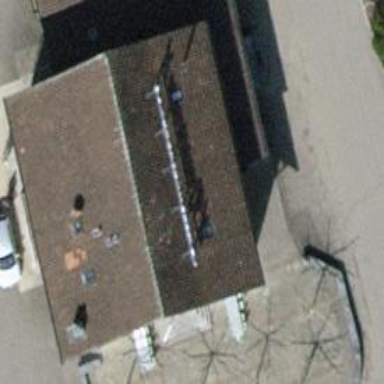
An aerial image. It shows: Restaurant.